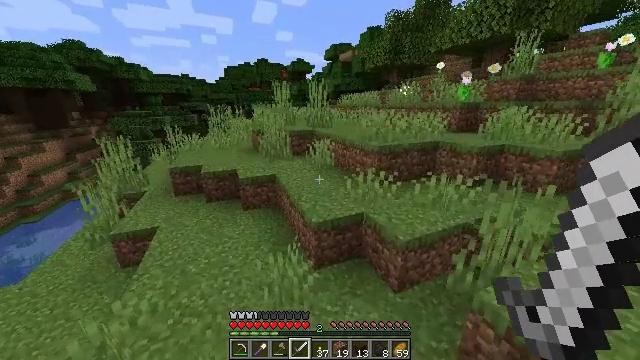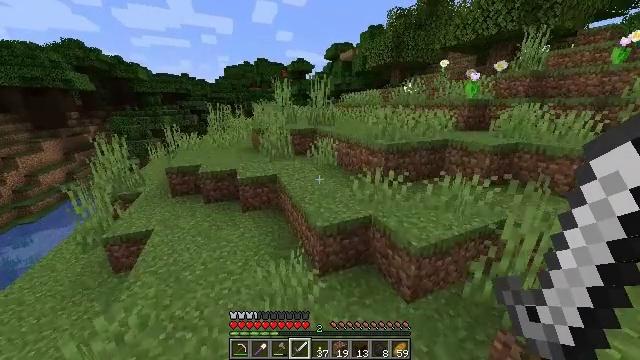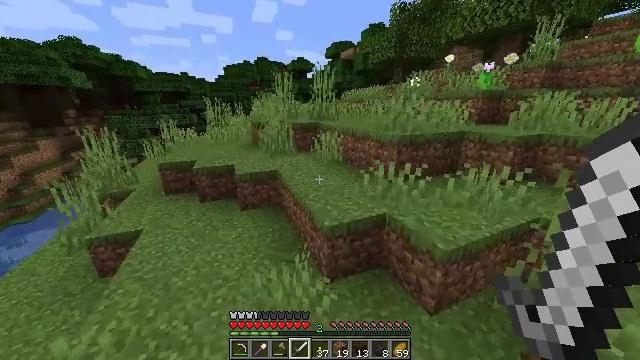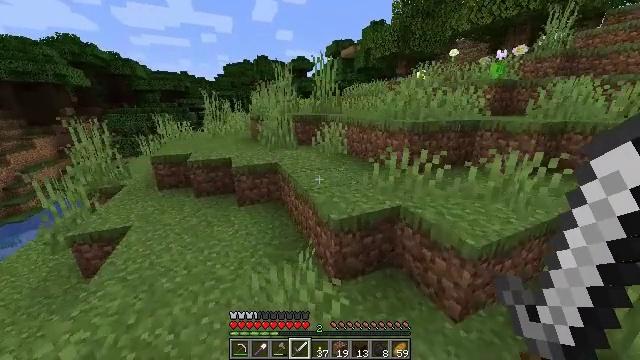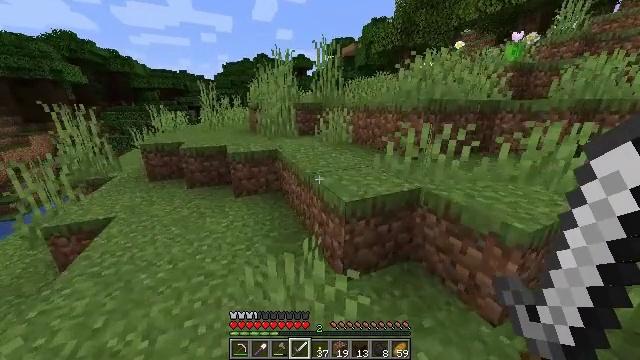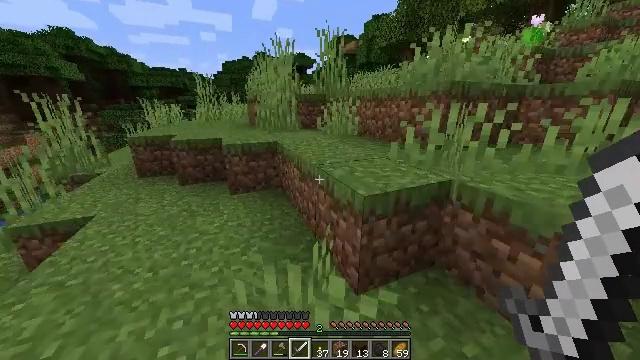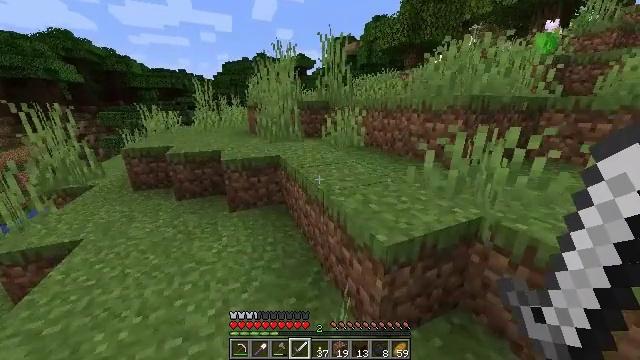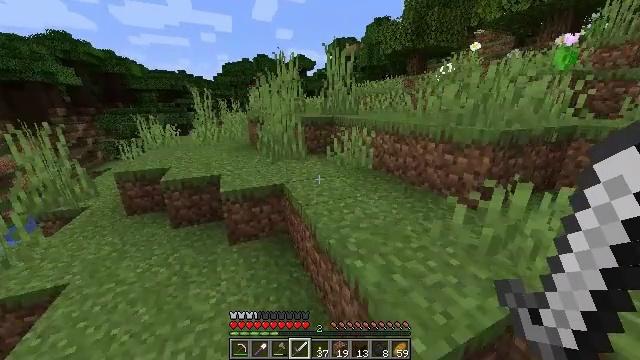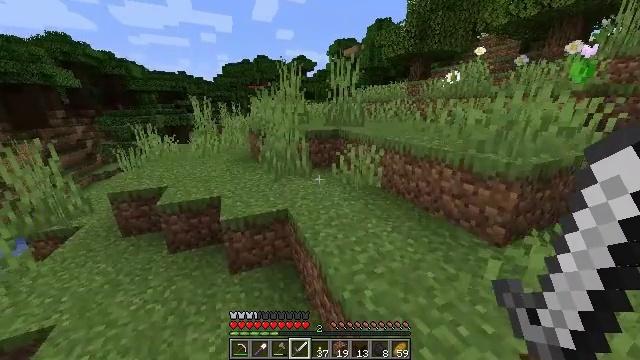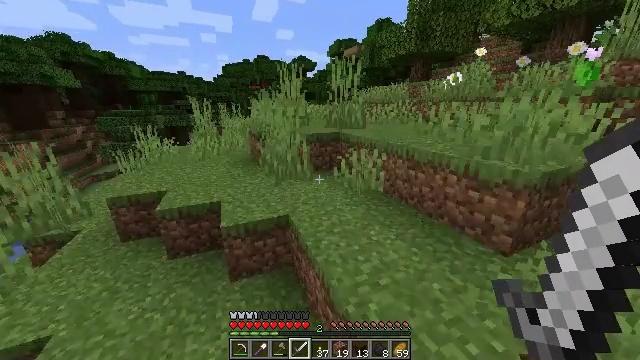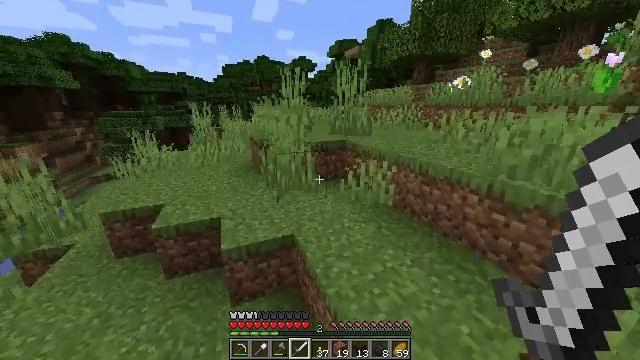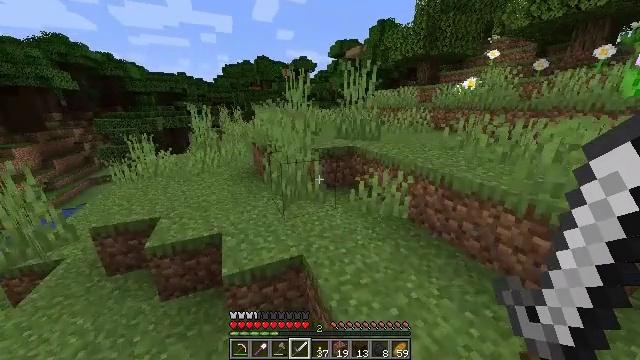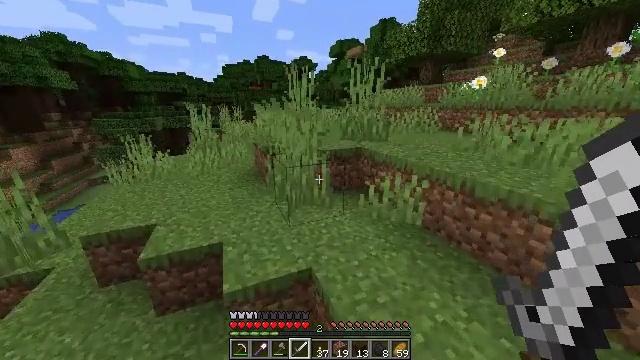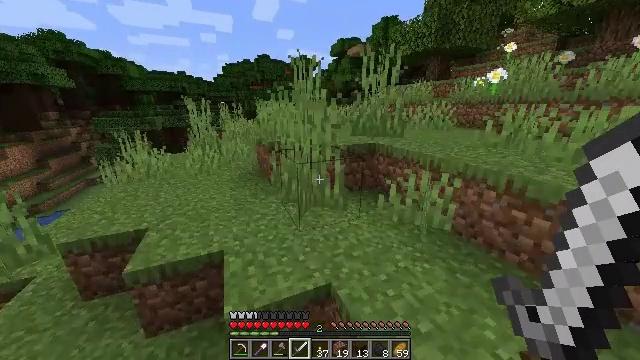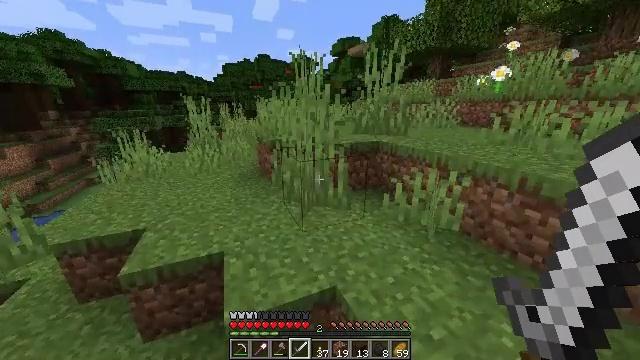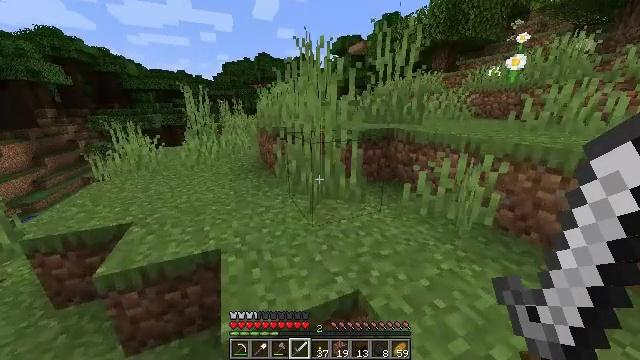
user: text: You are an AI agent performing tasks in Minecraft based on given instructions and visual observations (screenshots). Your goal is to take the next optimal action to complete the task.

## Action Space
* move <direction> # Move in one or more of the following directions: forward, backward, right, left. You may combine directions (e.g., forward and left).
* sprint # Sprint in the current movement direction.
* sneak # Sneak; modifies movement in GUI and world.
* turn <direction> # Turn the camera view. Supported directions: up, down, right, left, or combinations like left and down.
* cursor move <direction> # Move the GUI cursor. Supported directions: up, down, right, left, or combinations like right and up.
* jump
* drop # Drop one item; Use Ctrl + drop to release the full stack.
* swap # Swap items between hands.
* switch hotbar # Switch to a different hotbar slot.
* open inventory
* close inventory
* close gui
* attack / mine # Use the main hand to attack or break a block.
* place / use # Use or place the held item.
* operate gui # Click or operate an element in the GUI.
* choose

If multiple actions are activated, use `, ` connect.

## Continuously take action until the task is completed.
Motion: motion action
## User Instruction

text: Collect a hay block for crafting.
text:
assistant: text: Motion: move forward, sprint, jump
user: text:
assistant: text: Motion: move forward, sprint, jump
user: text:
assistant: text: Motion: move forward, sprint, jump
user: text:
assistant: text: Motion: move forward, sprint, jump
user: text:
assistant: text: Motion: move forward, sprint, jump
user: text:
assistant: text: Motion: move forward and move left, sprint, jump
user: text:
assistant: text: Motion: move forward and move left, sprint, jump
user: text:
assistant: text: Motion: move forward and move left, sprint, jump
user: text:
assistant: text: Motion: move forward and move left, sprint, jump
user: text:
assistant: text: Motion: move forward and move left, sprint, jump
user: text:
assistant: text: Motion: move forward and move left, sprint, jump
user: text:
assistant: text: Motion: move forward and move left, sprint, jump
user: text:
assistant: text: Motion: move forward and move left, sprint, jump
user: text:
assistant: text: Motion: move forward, sprint, jump
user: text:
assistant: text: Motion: move forward, sprint, jump
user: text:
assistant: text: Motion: move forward, sprint, jump
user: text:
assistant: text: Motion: move forward, sprint, jump
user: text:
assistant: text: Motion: move forward, sprint, jump
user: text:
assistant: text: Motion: move forward, sprint, jump
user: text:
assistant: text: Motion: move forward, sprint, jump
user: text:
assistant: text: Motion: move forward, sprint, jump
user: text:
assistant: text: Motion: move forward, sprint, jump
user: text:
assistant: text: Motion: move forward, sprint, jump
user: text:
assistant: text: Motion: move forward, sprint, jump
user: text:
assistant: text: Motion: move forward, sprint, jump
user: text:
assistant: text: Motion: move forward, sprint, turn right, jump
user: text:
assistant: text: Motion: move forward, sprint, turn right, jump
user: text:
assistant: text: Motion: move forward, sprint, jump
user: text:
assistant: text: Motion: move forward, sprint, jump
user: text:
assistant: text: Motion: move forward, sprint, jump